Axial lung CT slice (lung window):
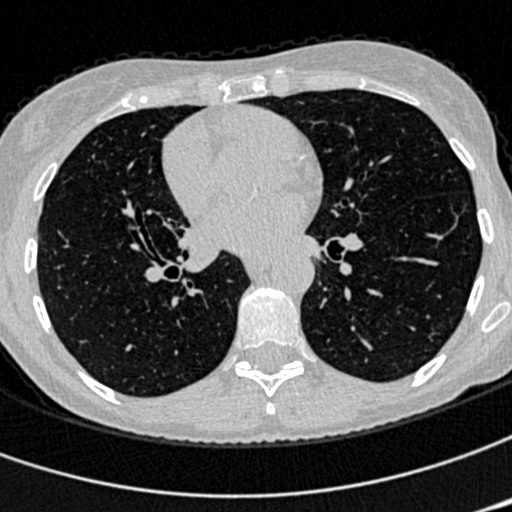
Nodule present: no